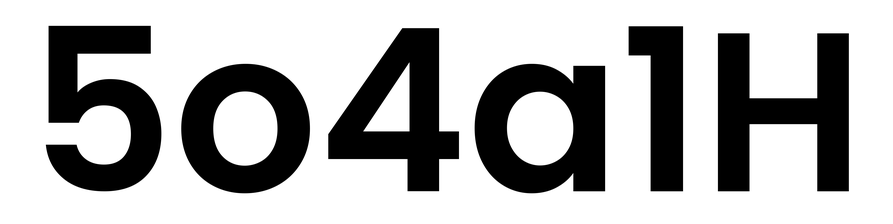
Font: Poppins-SemiBold